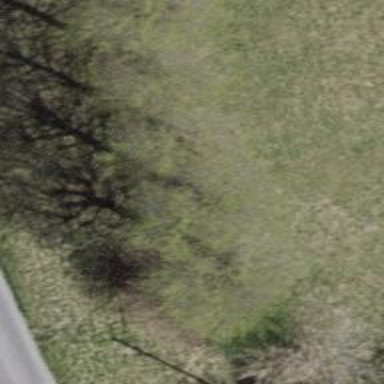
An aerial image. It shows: Beautiful tree in nature.